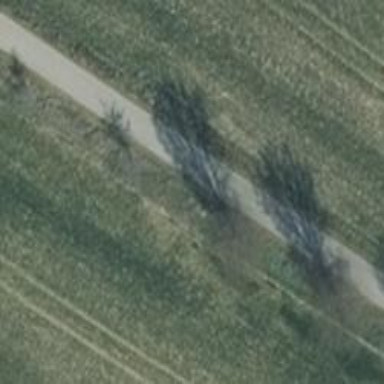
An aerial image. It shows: Avenue lined with trees.